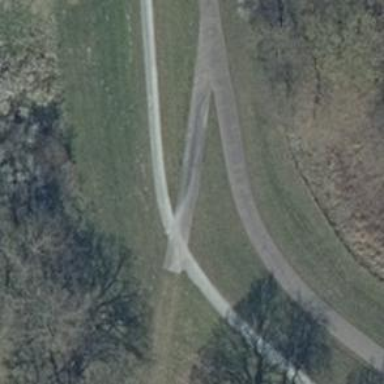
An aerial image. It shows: Well-maintained track road with grade 1 tracktype.